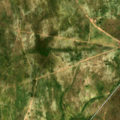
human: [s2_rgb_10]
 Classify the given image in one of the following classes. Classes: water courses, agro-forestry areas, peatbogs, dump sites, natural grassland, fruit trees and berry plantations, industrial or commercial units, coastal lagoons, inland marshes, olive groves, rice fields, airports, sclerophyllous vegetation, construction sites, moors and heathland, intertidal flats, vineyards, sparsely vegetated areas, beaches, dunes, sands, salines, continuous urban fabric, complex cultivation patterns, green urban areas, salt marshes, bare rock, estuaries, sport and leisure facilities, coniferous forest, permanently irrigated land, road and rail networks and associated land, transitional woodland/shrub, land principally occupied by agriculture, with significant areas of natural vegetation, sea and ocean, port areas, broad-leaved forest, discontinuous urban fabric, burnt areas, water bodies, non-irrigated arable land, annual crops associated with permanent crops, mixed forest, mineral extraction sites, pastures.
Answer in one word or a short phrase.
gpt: continuous urban fabric